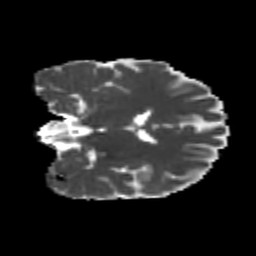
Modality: MD
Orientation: coronal
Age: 22
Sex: male
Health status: healthy
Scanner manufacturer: philips
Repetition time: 7.478 s
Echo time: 0.08753 s